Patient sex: F
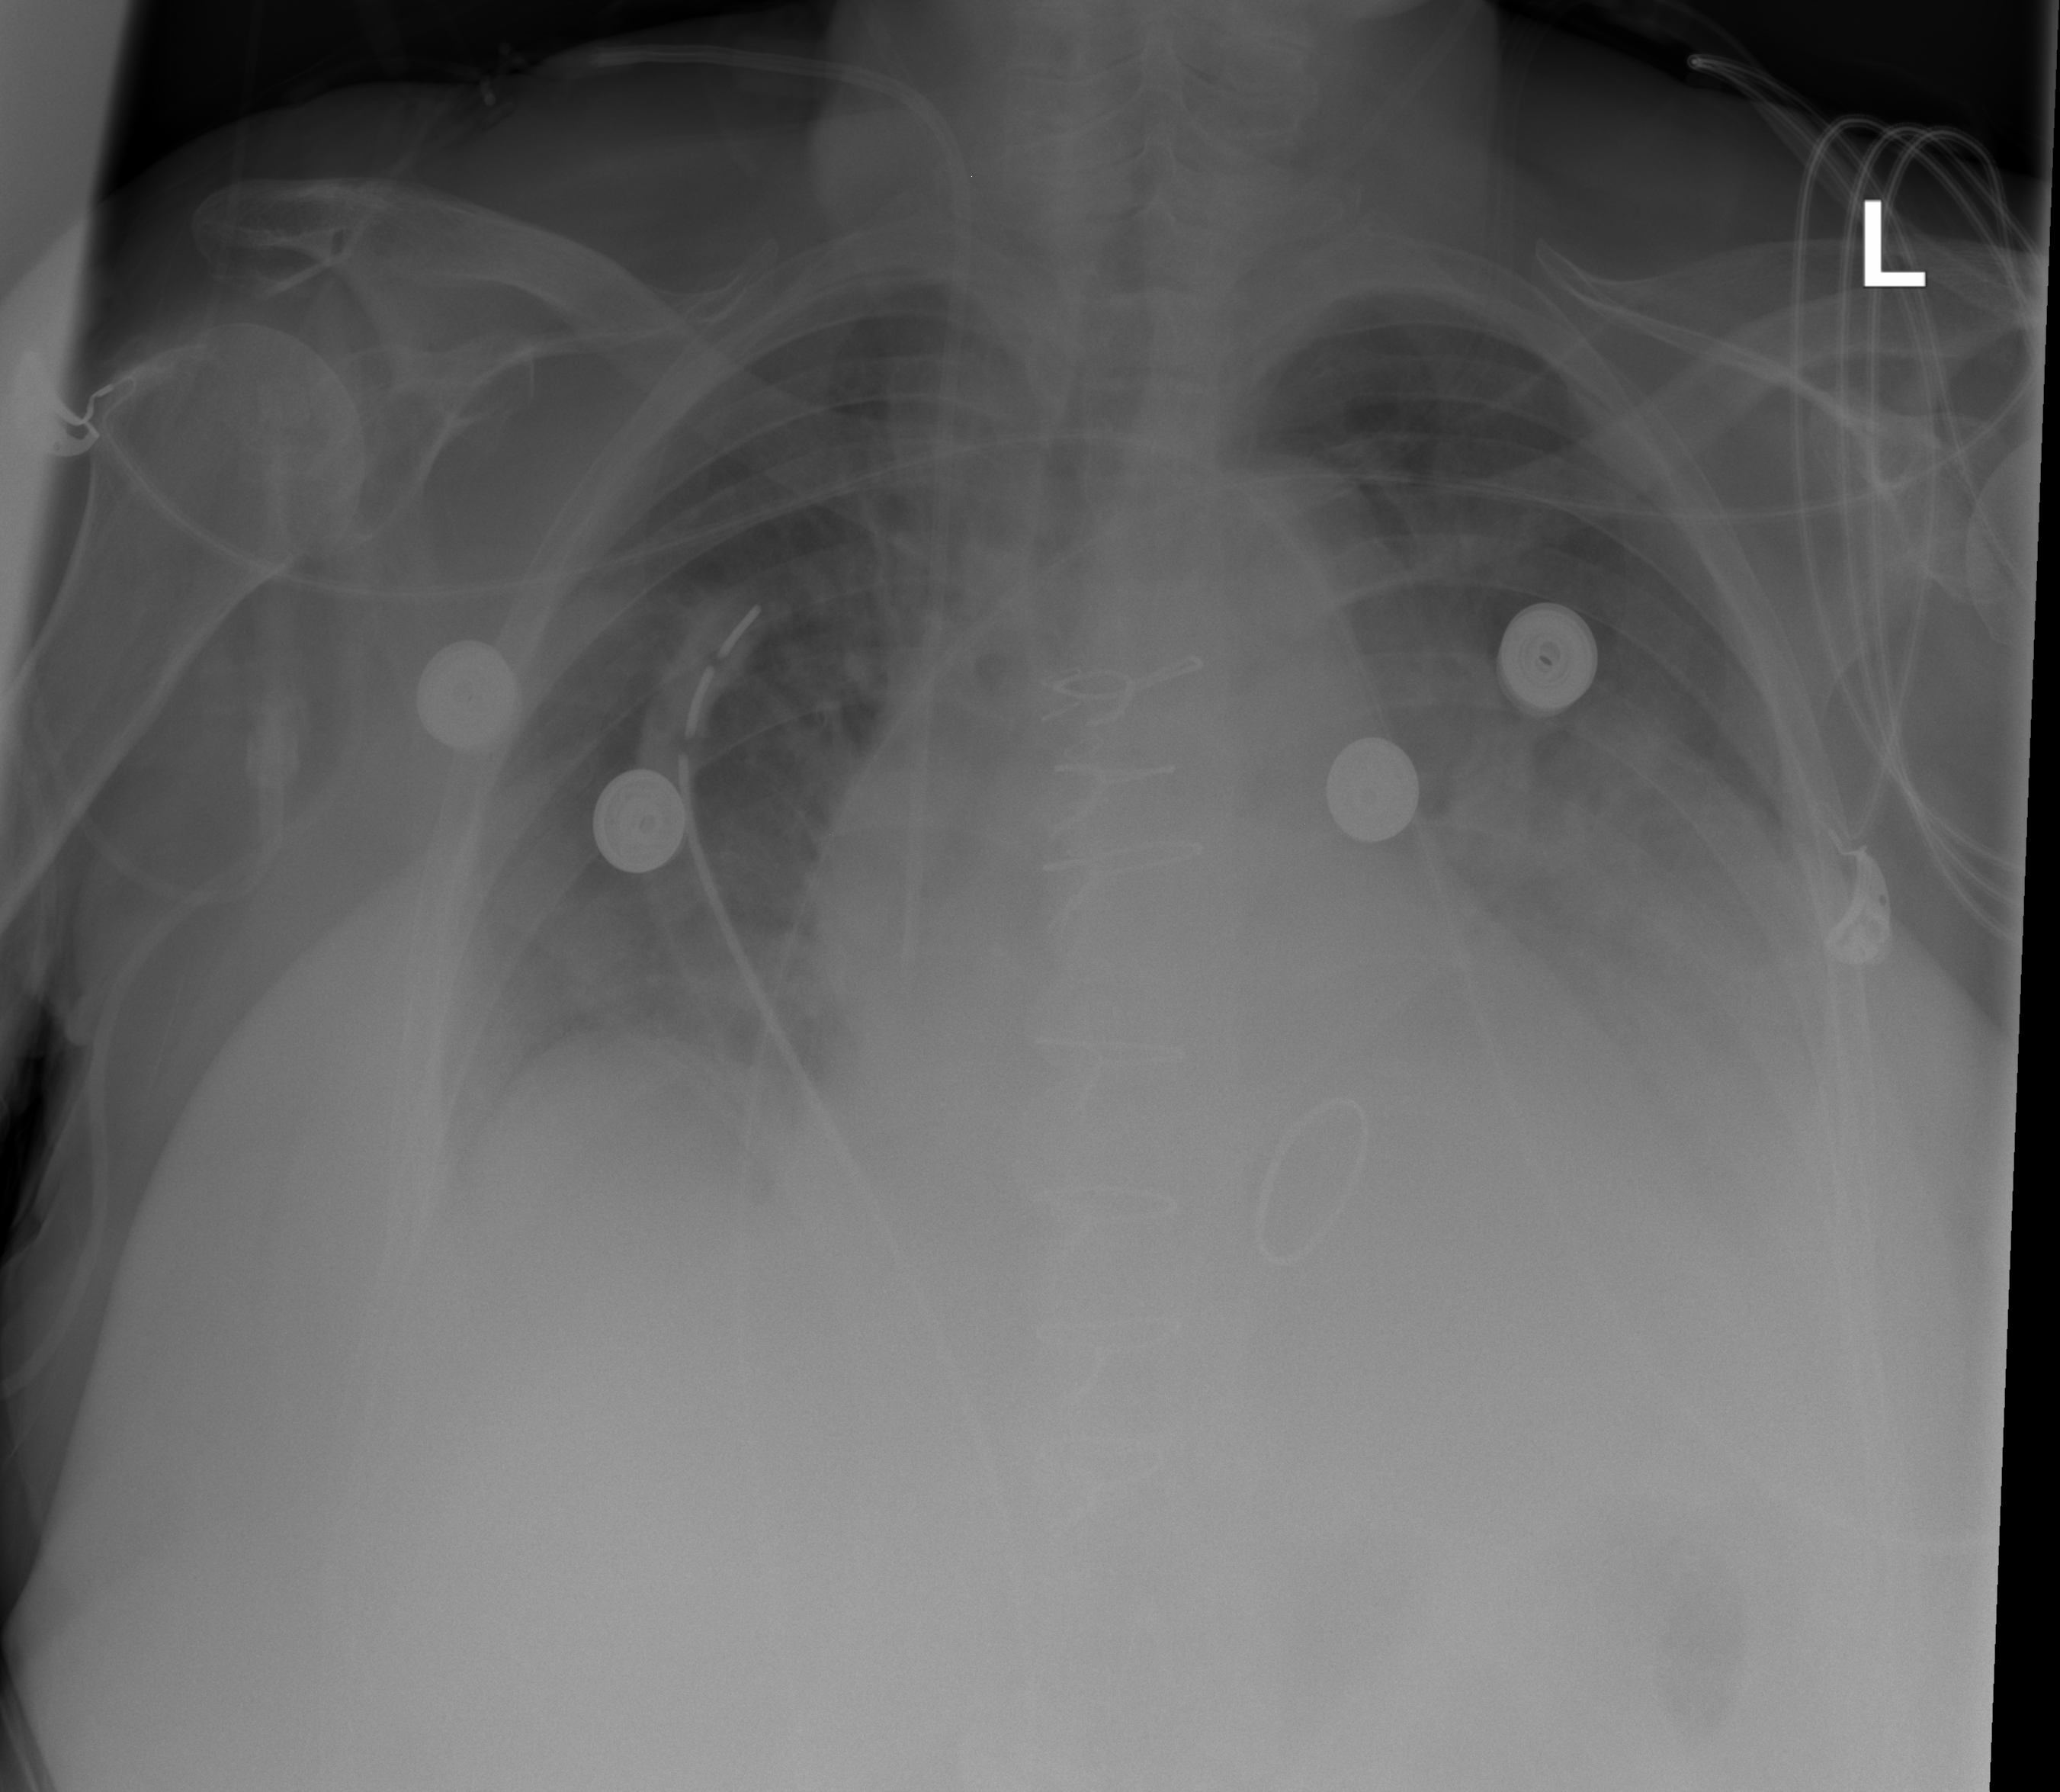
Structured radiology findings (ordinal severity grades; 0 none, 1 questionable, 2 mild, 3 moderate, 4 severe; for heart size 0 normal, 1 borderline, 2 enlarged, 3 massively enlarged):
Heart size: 2
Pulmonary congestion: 0
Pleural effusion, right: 2
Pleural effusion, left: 2
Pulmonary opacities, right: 0
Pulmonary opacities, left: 0
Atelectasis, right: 2
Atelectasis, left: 2